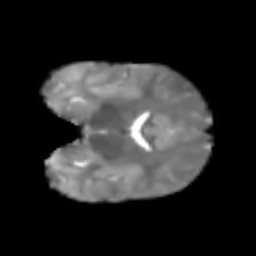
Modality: T2w
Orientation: coronal
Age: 7
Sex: female
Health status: healthy